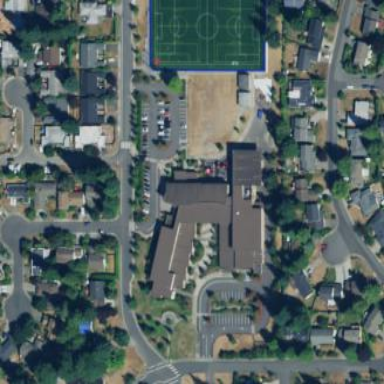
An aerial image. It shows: School building.